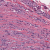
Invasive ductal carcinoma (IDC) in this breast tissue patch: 1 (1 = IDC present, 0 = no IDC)